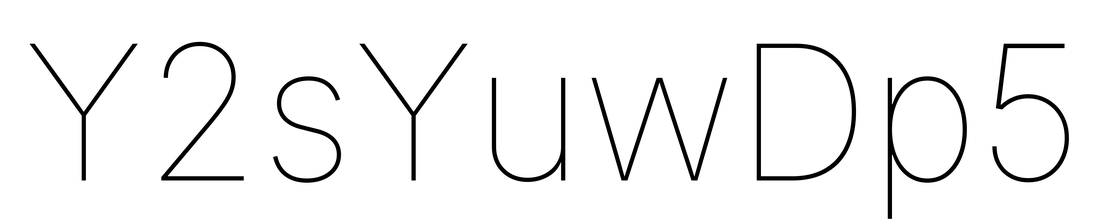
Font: Inter_Thin